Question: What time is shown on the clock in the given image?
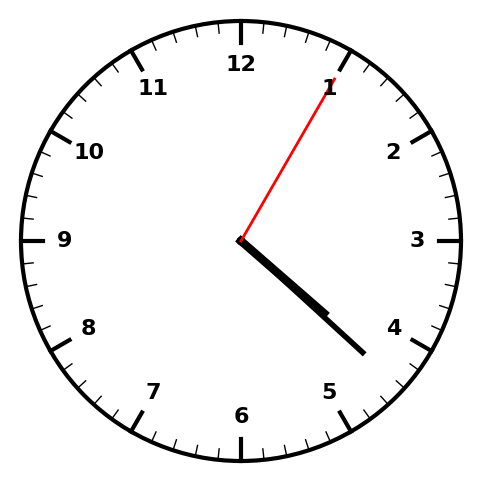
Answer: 04:22:05